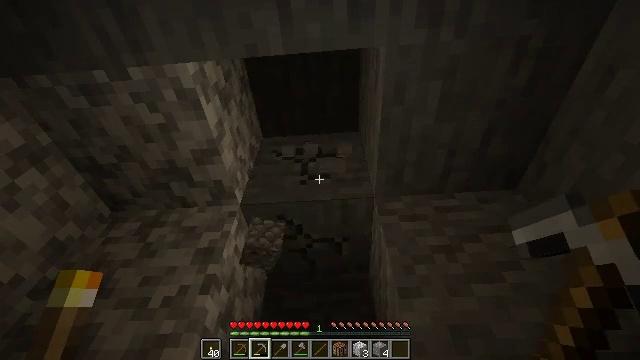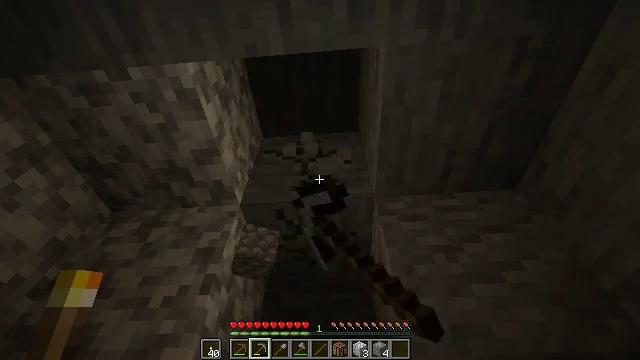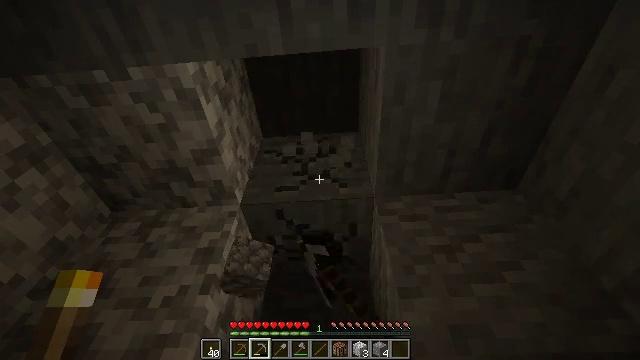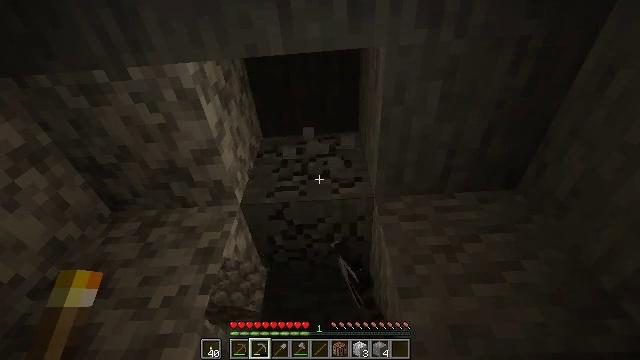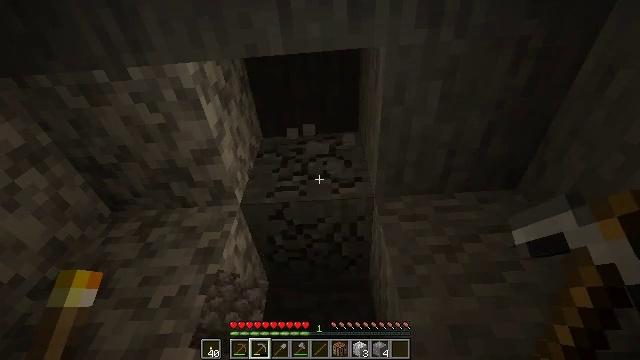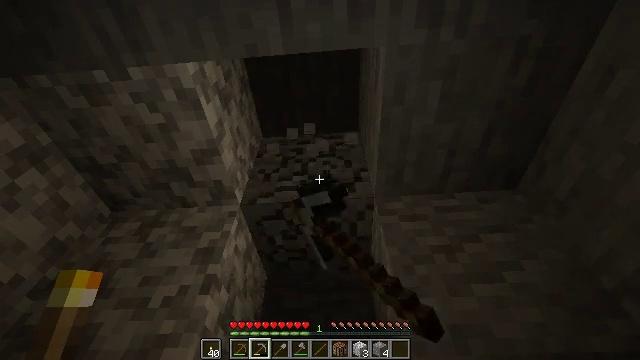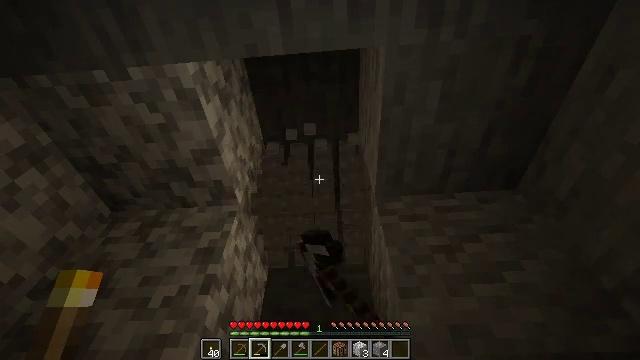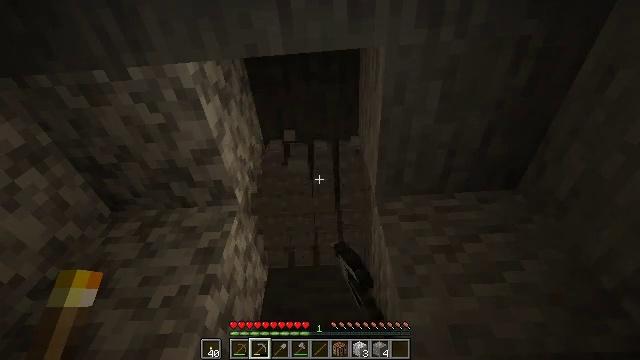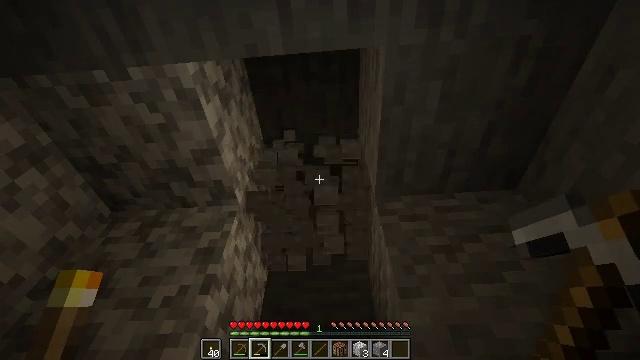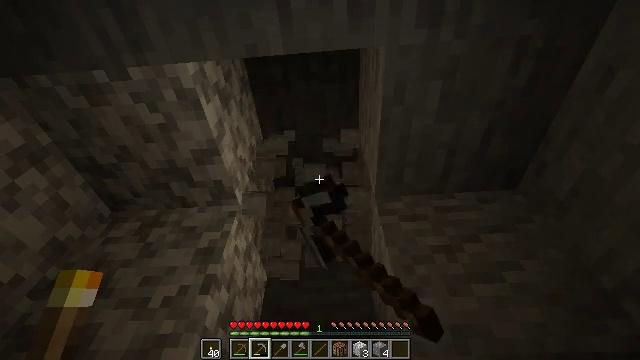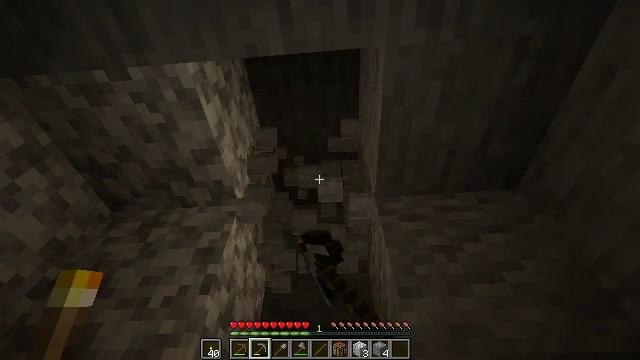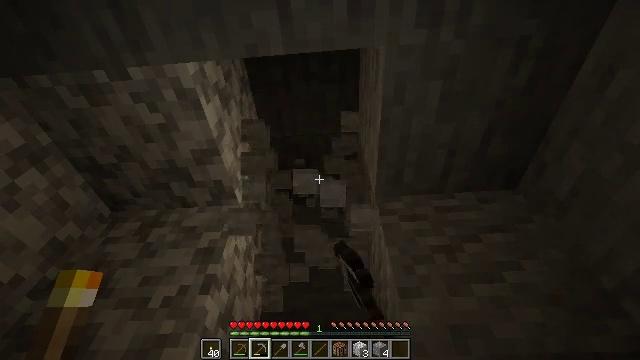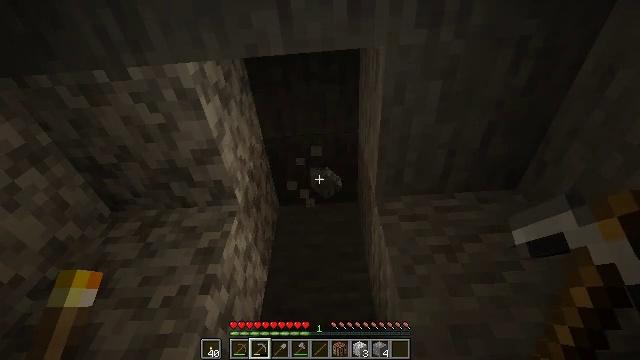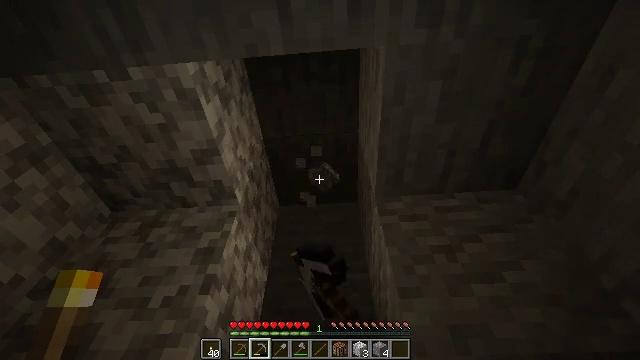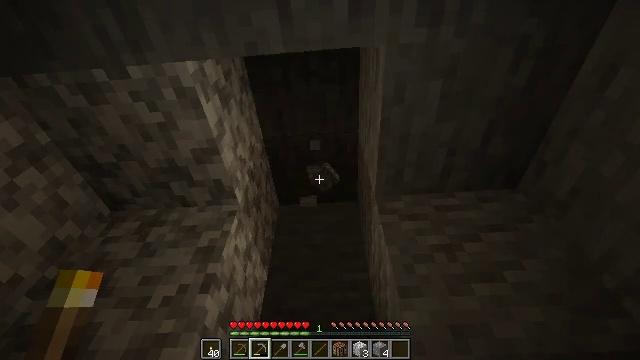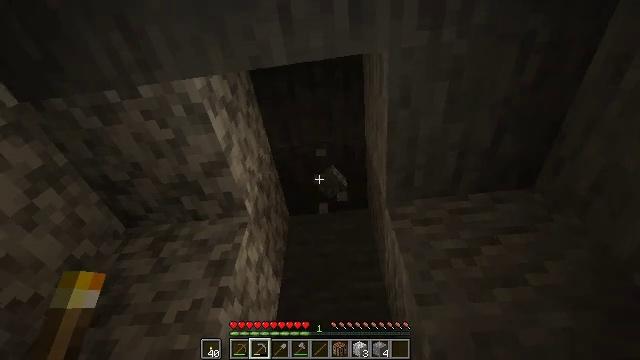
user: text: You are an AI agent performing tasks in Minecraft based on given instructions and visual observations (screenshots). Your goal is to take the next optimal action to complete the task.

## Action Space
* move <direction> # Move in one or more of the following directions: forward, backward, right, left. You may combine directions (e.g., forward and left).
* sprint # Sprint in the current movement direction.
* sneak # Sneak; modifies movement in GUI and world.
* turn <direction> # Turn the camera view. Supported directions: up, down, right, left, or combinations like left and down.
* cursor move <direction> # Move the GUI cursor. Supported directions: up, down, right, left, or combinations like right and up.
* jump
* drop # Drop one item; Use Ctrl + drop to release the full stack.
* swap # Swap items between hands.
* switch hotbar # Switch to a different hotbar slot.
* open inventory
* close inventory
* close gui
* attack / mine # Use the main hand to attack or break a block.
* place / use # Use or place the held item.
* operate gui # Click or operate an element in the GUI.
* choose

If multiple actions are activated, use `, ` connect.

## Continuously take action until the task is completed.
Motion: motion action
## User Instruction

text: Collect stone from the mine.
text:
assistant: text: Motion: attack / mine
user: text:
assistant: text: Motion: attack / mine
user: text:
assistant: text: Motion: attack / mine
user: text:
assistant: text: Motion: attack / mine
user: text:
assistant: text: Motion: attack / mine
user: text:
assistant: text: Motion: attack / mine
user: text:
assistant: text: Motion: attack / mine
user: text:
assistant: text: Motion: attack / mine
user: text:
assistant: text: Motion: attack / mine
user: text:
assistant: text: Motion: attack / mine
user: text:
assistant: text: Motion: attack / mine
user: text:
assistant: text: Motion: attack / mine
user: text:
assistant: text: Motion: move right, attack / mine
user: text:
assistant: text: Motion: move right, attack / mine
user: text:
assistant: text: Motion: move right, turn left and up, attack / mine
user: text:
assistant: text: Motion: move right, turn left and up
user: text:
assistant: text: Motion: move right, turn left and up
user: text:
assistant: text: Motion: move right, turn left and up
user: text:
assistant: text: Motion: move right, turn left and up
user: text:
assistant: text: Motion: move right, turn left
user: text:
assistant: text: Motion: move right, turn left
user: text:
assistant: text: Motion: move right, turn left and down
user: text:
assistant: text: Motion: move right, turn left and down
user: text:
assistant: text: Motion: move right, turn left
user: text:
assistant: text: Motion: turn left
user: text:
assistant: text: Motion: turn left
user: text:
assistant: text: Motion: turn left
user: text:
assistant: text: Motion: no_op
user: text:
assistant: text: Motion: no_op
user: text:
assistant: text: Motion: no_op